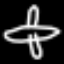
Label: airplane